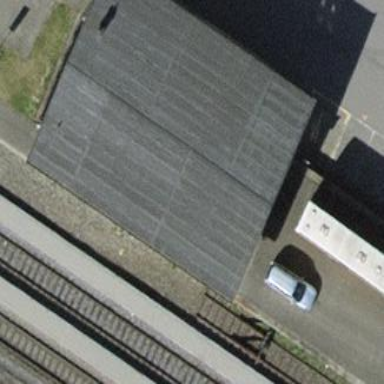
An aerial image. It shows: Train station building.